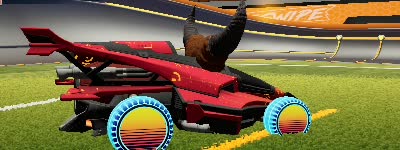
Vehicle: aftershock